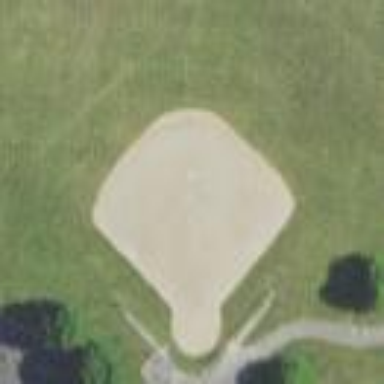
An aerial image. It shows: Baseball pitch for leisure and sports activities.